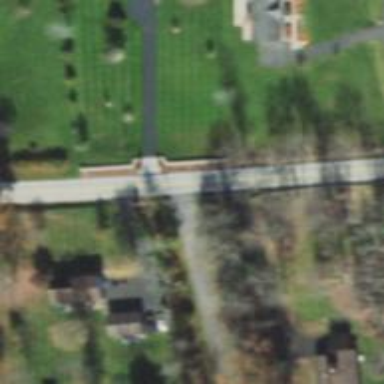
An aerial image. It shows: Driveway.